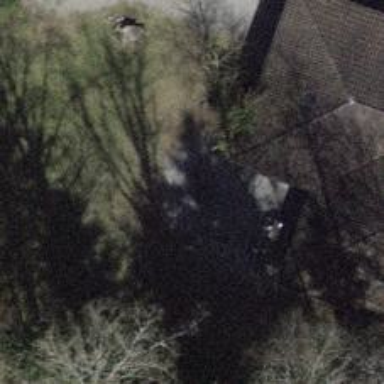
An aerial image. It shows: BBQ amenity.